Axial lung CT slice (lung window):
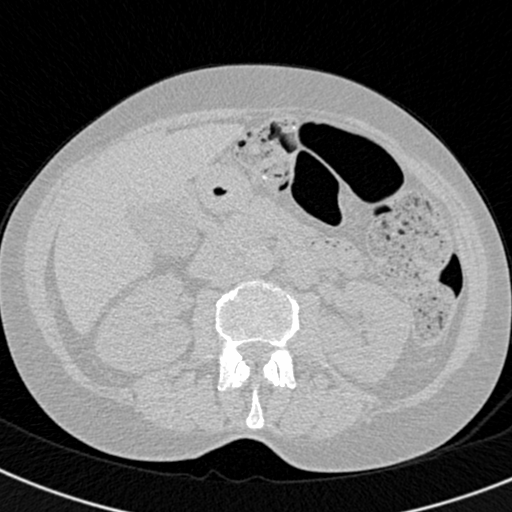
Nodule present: no